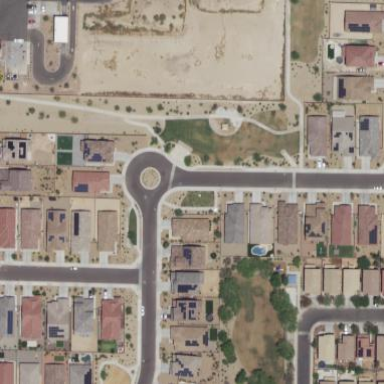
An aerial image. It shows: Residential area composed of single-family homes.